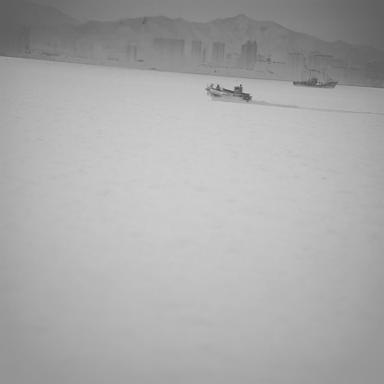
There are two bulk_carriers in the infrared image.